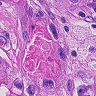
Metastatic tissue present: yes